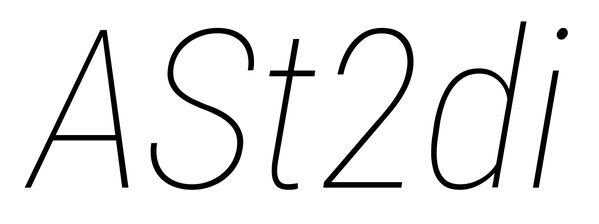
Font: Roboto-Italic_Condensed_Thin_Italic